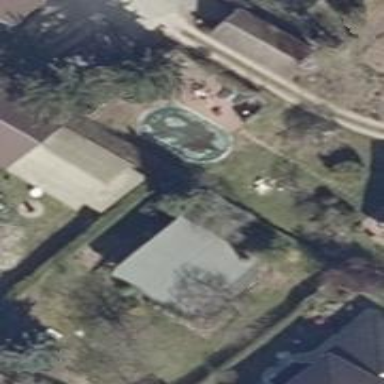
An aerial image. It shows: Swimming pool located in leisure land.